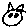
Label: cat